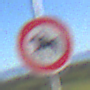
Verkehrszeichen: VerbotReiter
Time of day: MorningAfternoon
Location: Outdoor (RoadRail)
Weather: Clear
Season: NotSpecified
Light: Natural